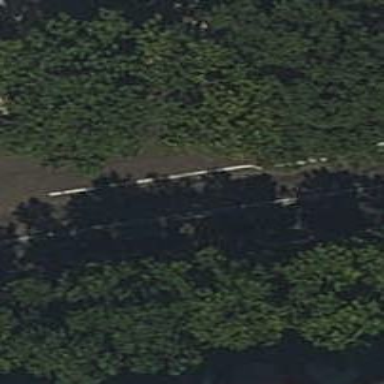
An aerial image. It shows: Asphalt road classified as primary highway.